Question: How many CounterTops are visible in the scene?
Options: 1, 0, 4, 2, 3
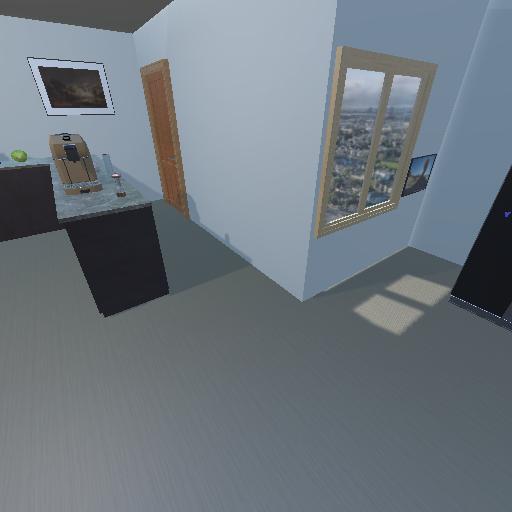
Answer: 1